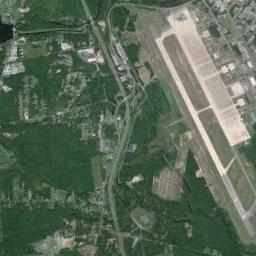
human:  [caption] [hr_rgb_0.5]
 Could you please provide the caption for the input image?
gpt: There is an airport between many buildings and fields .

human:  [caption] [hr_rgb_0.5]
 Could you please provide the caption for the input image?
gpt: An airport with a runway and an open area in the forest and some buildings beside .

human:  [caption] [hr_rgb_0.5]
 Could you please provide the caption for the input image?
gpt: A complex airport with many runways and buildings is surrounded by a residential area and green farmland .

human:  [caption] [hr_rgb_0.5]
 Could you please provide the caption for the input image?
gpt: The airport is divided into two triangular areas by several runways .

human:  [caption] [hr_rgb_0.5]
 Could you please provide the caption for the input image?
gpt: On one side of the runway is grass .